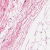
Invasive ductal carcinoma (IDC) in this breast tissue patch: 0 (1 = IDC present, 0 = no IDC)